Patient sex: F
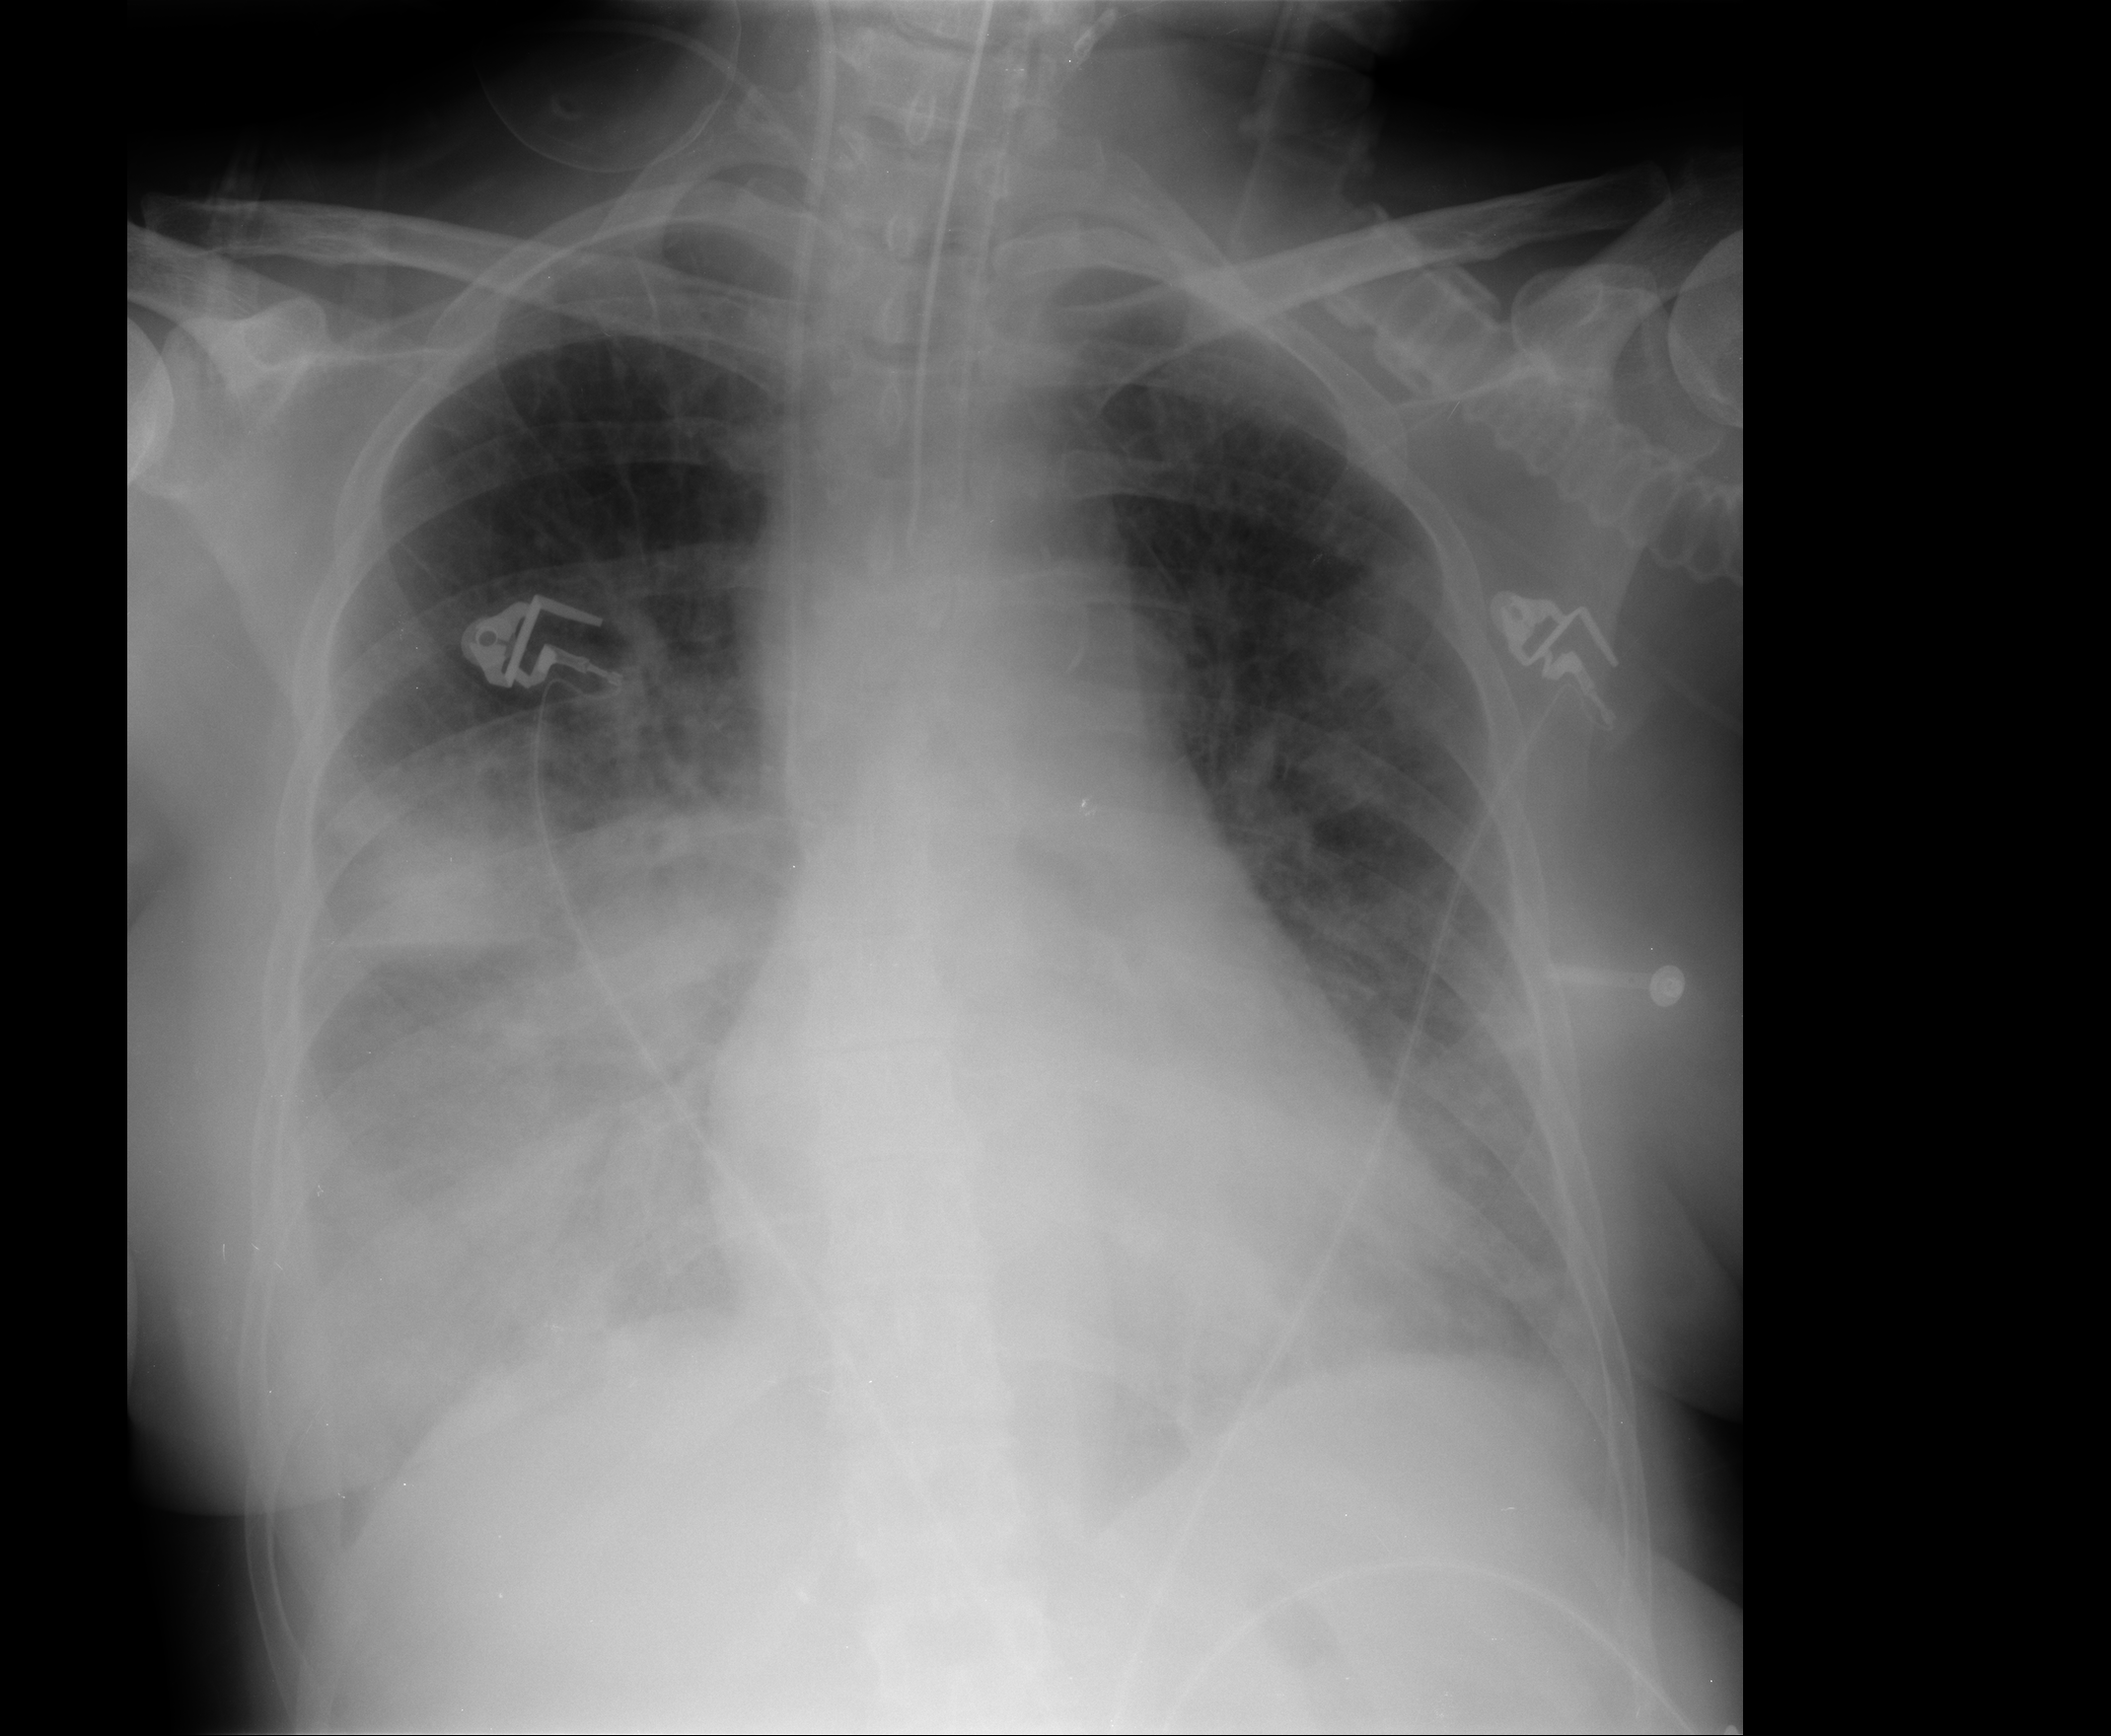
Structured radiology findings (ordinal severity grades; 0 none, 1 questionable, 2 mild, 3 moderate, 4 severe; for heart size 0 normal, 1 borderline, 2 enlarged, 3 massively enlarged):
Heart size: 0
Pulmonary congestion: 0
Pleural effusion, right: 3
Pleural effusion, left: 2
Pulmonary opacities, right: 3
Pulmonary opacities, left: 2
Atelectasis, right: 3
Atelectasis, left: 2